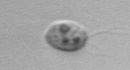
Label: Amoeba